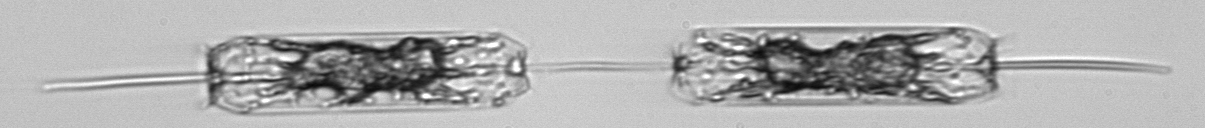
Label: Ditylum_brightwellii